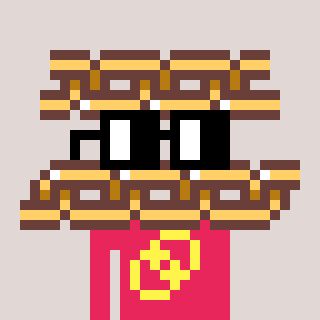
a pixel art character with square black glasses, a chain-shaped head and a redpinkish-colored body on a warm background